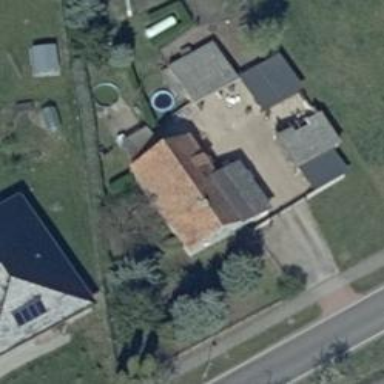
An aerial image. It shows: Gabled house with red roof oriented along its length.